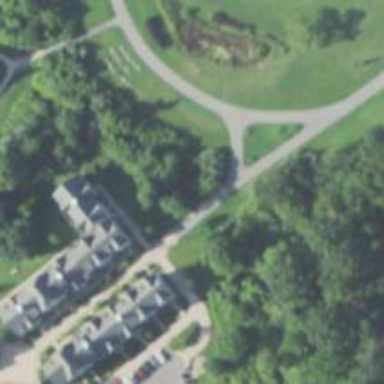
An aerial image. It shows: Cycleway.